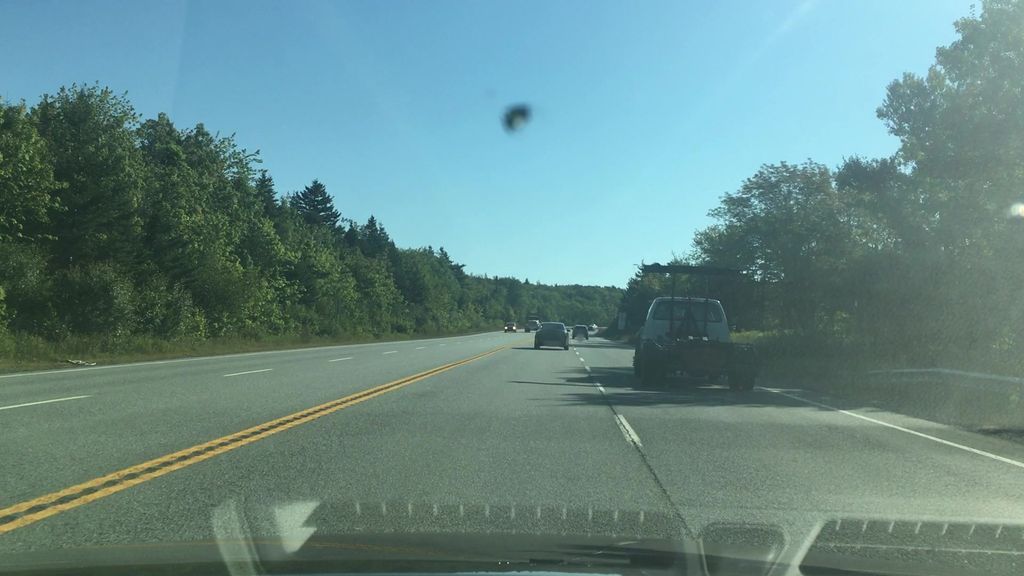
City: halifax